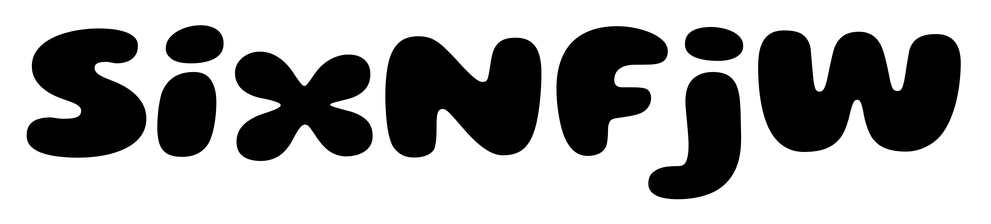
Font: Gluten_ExtraBold